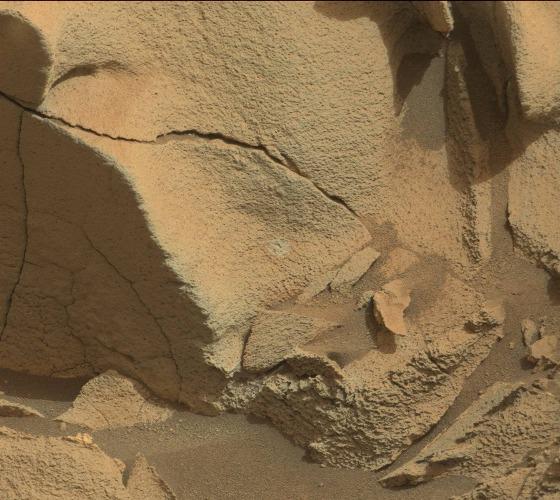
Terrain classes present: Bedrock, Gravel / Sand / Soil, Shadow